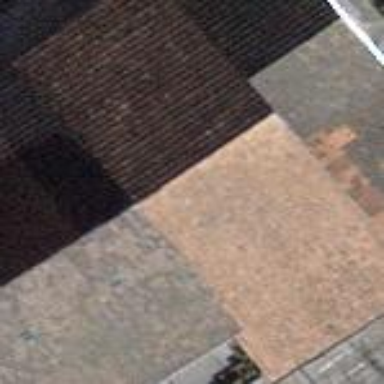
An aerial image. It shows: Building with tile roof.